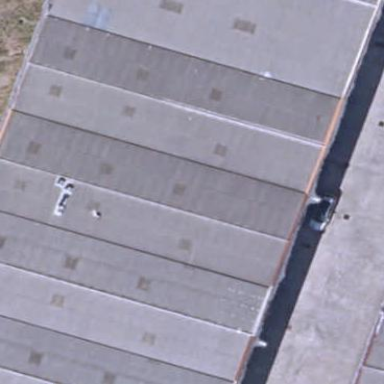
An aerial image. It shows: Industrial building.